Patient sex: M
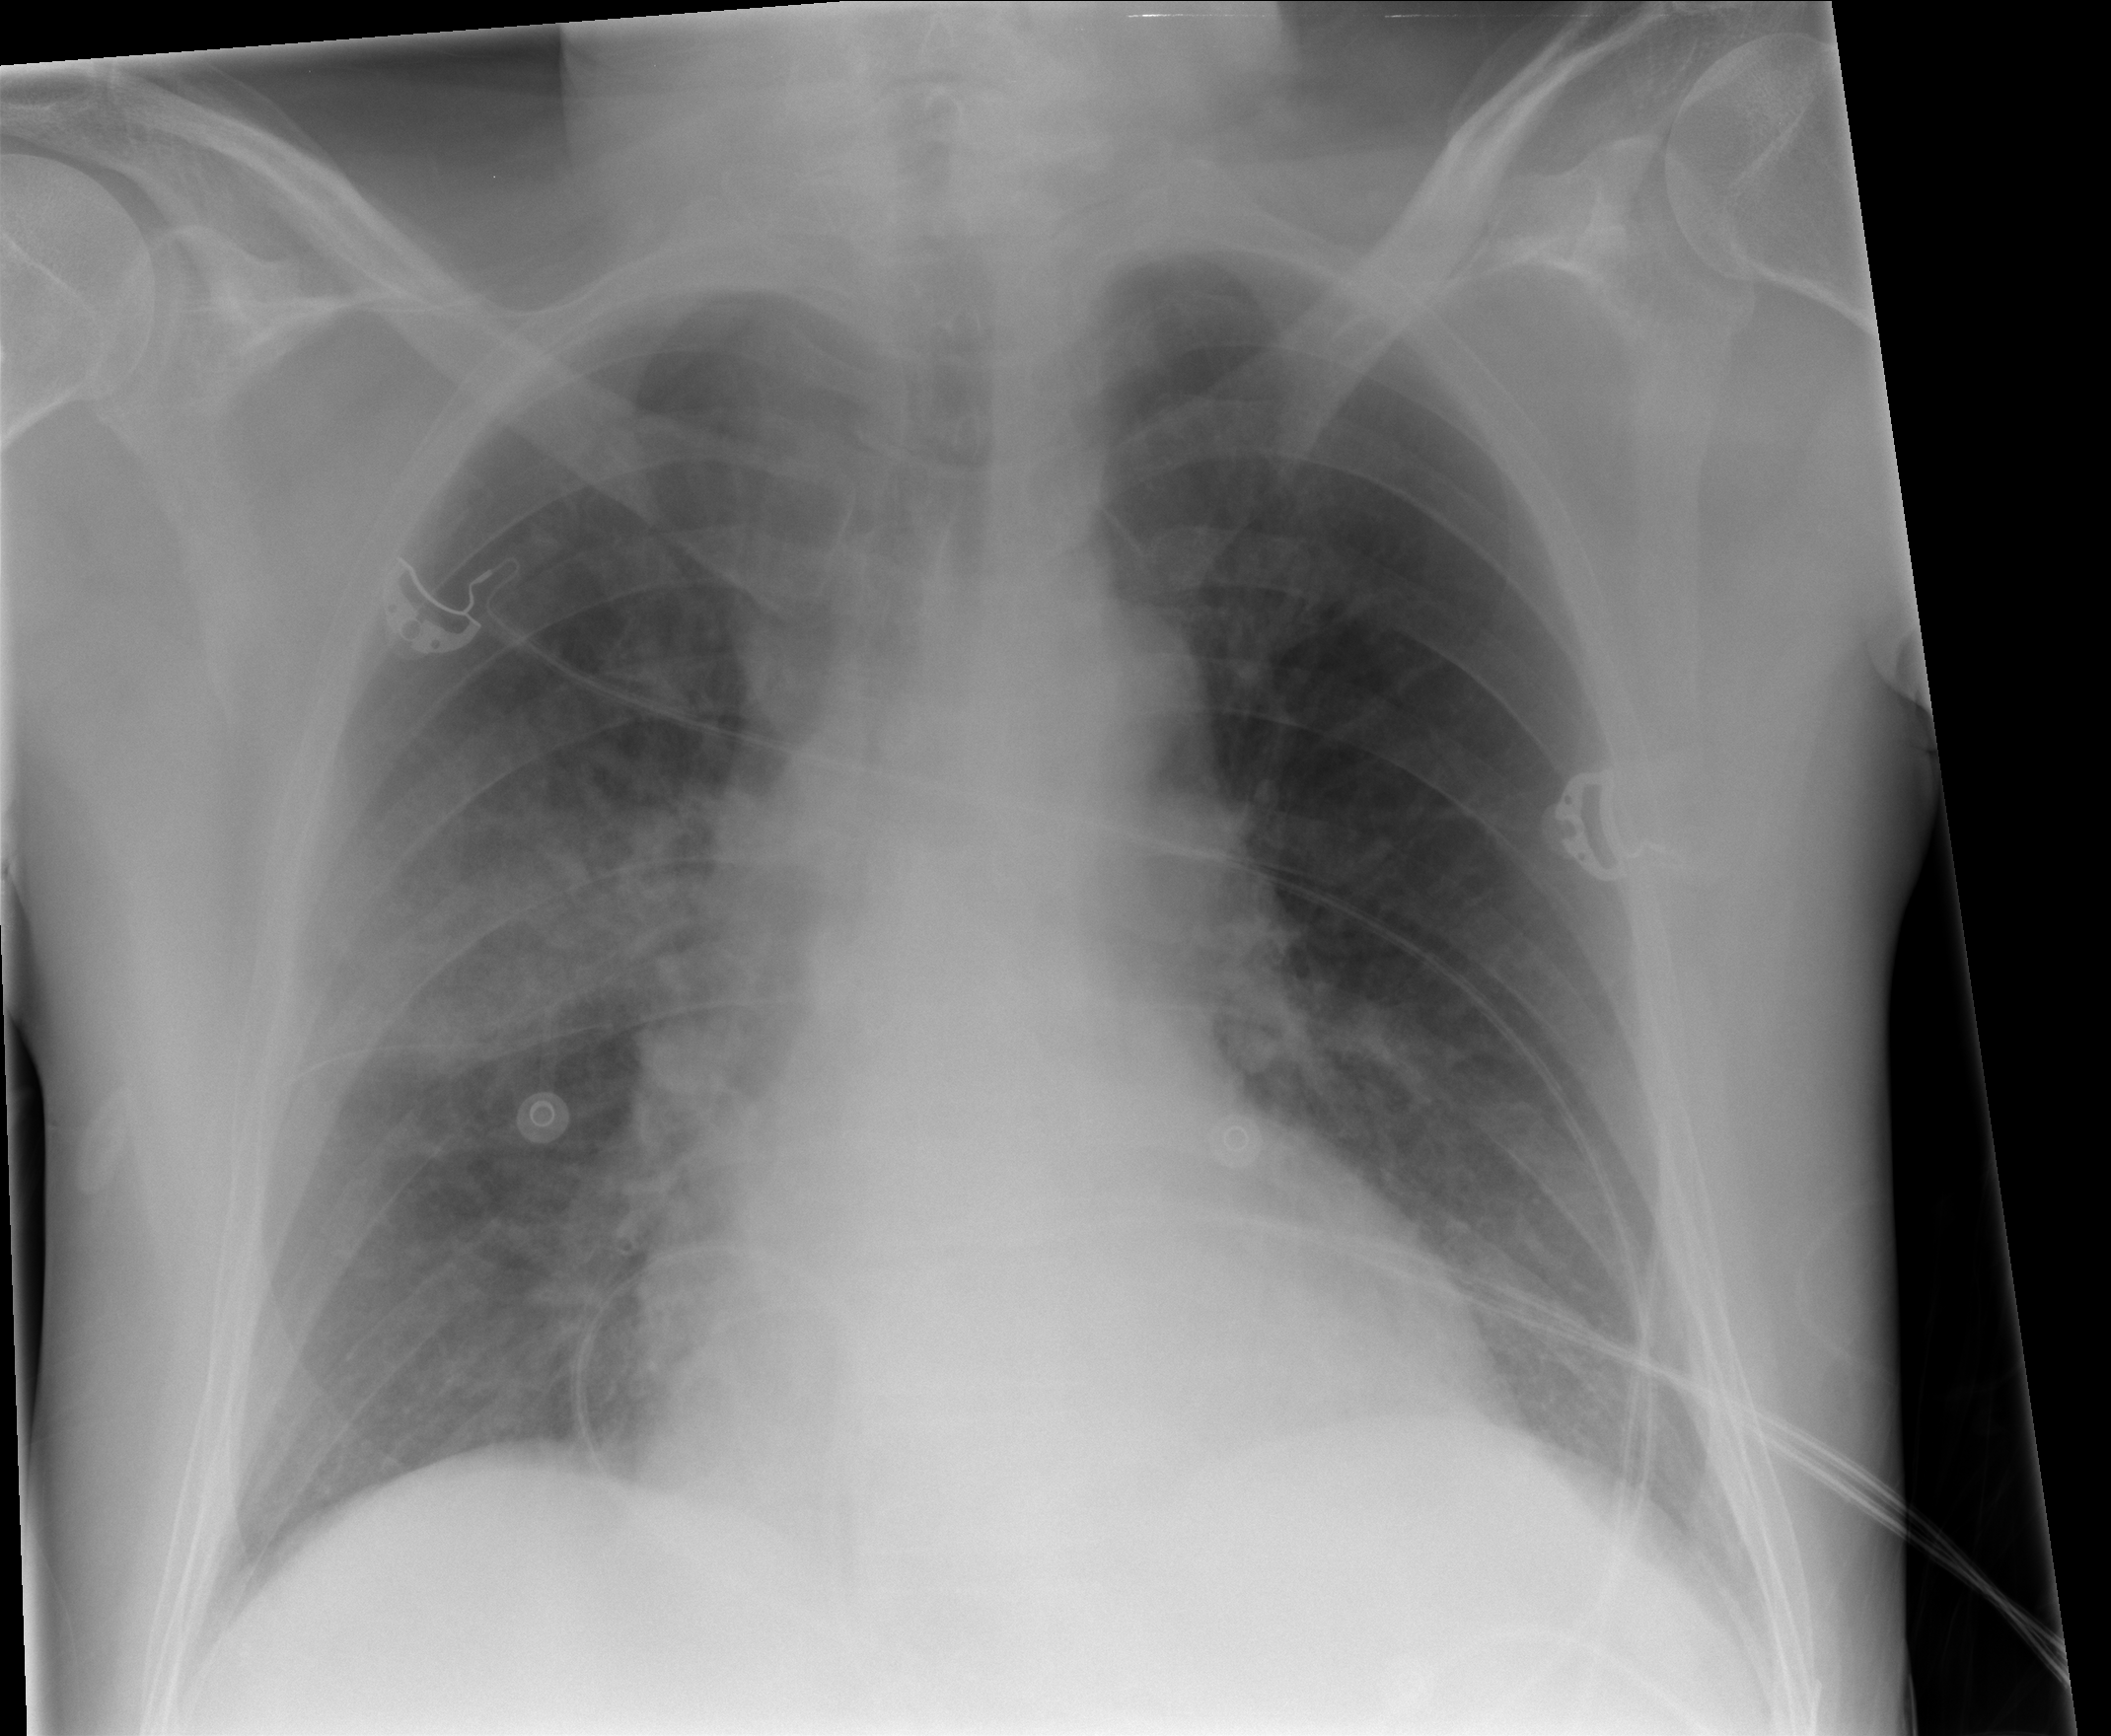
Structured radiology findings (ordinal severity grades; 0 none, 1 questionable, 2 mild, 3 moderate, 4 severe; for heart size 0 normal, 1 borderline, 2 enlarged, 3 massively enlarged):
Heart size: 0
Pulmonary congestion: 0
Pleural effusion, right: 0
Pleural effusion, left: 0
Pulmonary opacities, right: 2
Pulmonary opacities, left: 0
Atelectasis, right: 0
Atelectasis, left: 0